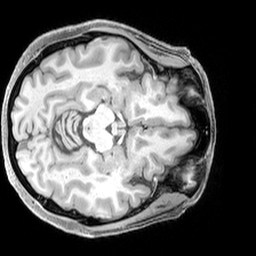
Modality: T1w
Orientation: axial
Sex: female
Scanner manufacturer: siemens
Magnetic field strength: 3 T
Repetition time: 2.3 s
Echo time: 0.00226 s